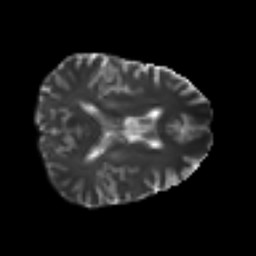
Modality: T2w
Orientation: axial
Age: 40
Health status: ill
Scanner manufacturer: philips
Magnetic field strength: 3 T
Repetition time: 9 s
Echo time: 0.127 s